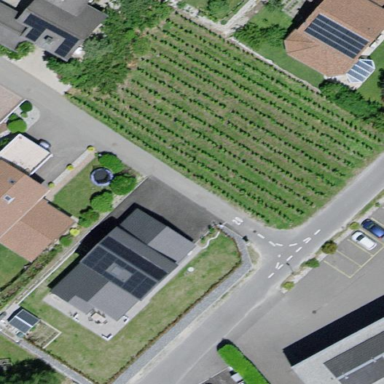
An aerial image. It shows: Vineyard with grape crops.